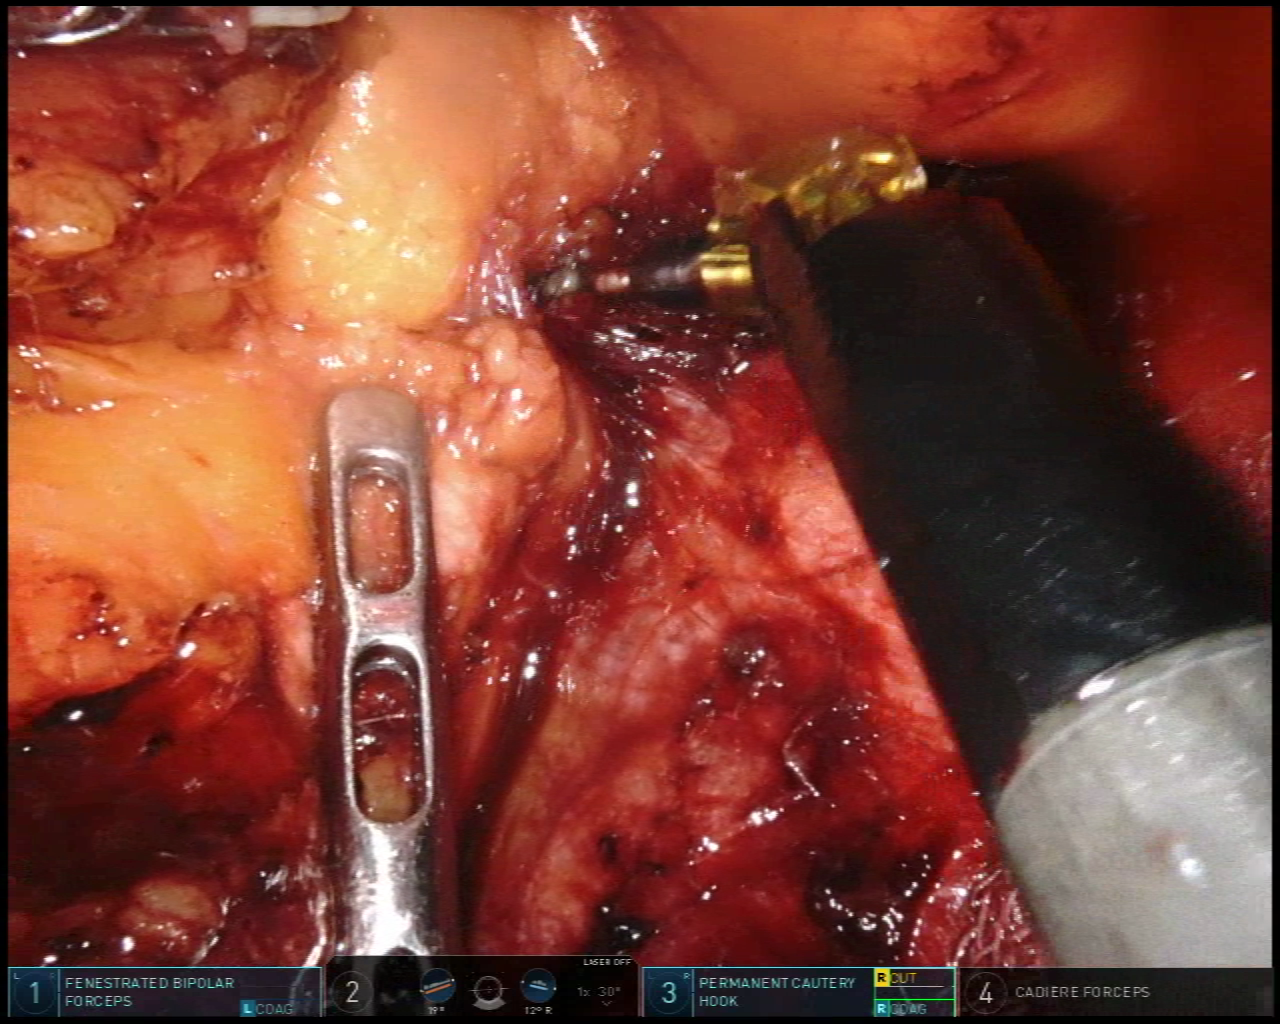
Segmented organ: pancreas
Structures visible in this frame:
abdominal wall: no
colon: no
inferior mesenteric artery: no
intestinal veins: no
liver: no
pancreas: yes
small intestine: no
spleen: no
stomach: no
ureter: no
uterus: no
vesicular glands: no